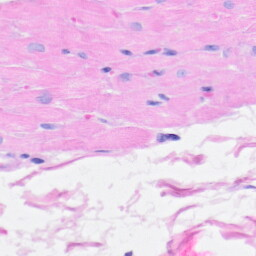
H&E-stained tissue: Heart